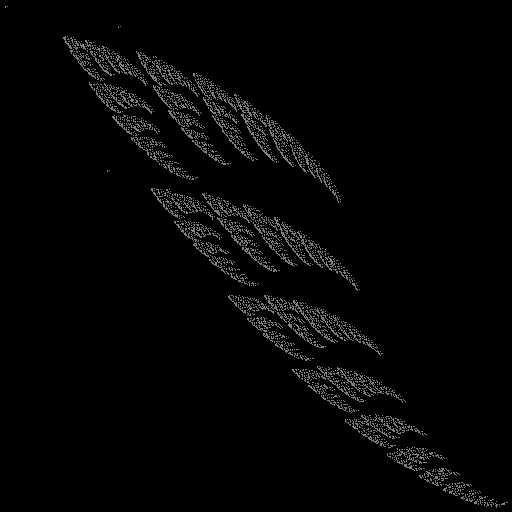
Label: snail